Question: I want to do <URL>. Is there a simple way for that?

Only the 'sales of store 1 and 3' should be included in the sum, since only those two stores have sales in all three periods. 'Store 2' should be excluded because it is 'NEW' and it was not running in the first period. 'Store 4' should be excluded because it was closed (not running in the 'period 3').
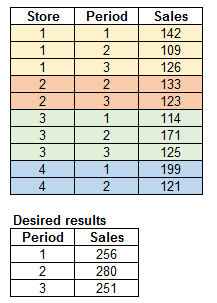
Answer: You can check this also. I also add 'Max(period)'
'''
declare @s table(store int, period int, sales int)
insert into @s values
(1,1,142),
(1,2,109),
(1,3,126),
(2,2,133),
(2,3,123),
(3,1,114),
(3,2,171),
(3,3,125),
(4,1,199),
(4,2,121)
select store from @s group by store having count(period) > 2
select
period , MAX(Period), sum(sales)
from @s where
store in (
select store from @s group by store having count(period) > 2
)
group by period
'''